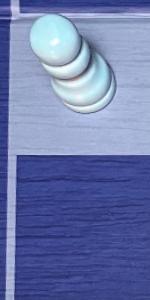
Label: Empty